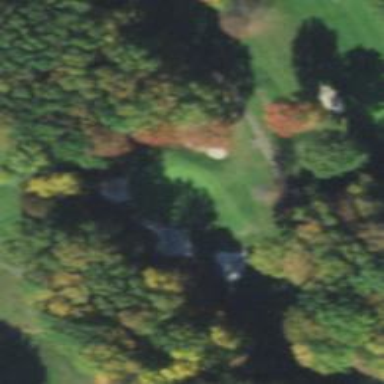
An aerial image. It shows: Golf hole.